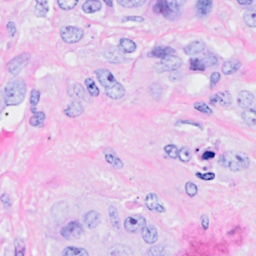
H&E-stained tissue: Breast